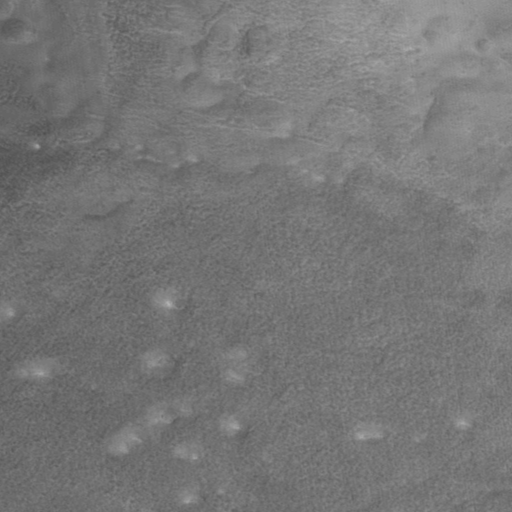
Classes present: Background